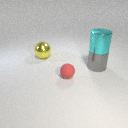
small red rubber sphere to the left of large gray metal cylinder